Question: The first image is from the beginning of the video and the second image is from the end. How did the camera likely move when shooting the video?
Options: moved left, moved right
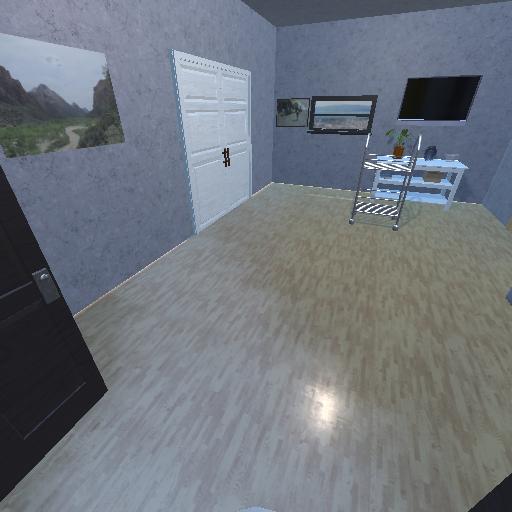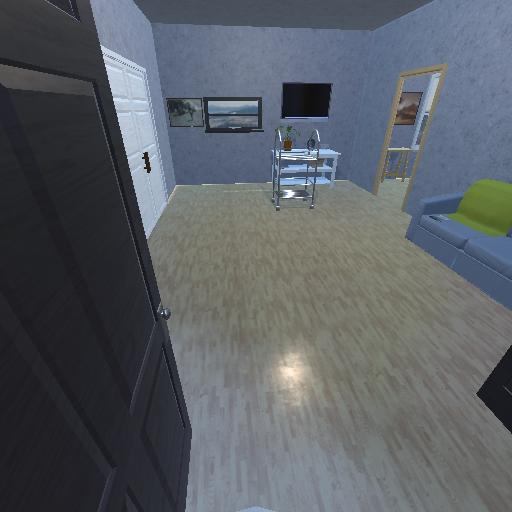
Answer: moved left